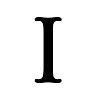
Cursor type: text
OS/theme: linux-xcursor-pro
Variant: black